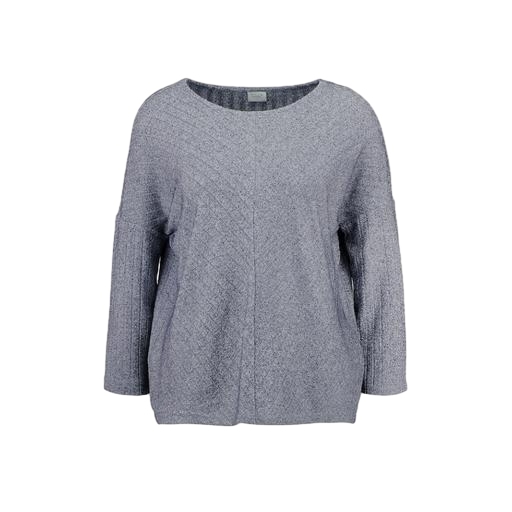
blue plus size printed t-shirt only macy, textured tee, blue still long-sleeved top, white background